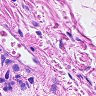
Metastatic tissue present: no